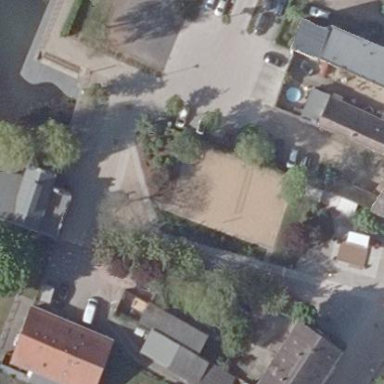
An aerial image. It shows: Pitch used for beach volleyball.